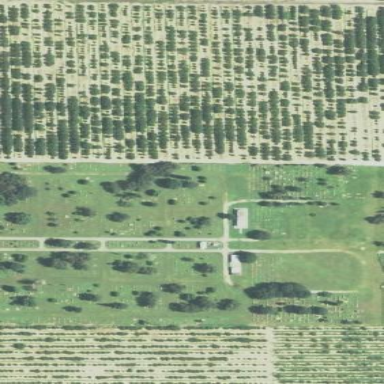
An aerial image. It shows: Cemetery.